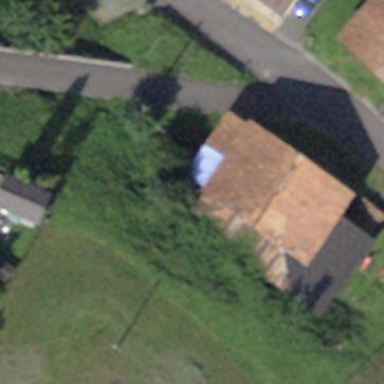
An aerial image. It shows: Rural barn.